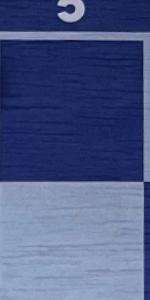
Label: Empty